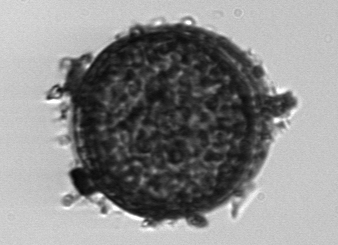
Label: Coscinodiscus